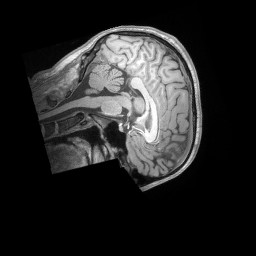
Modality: T1w
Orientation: sagittal
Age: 25
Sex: male
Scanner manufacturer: siemens
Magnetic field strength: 3 T
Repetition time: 2.53 s
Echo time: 0.00164 s